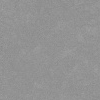
Atmospheric dust classification: dusty